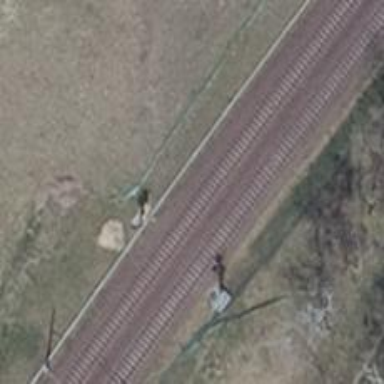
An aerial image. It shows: Railway signal.